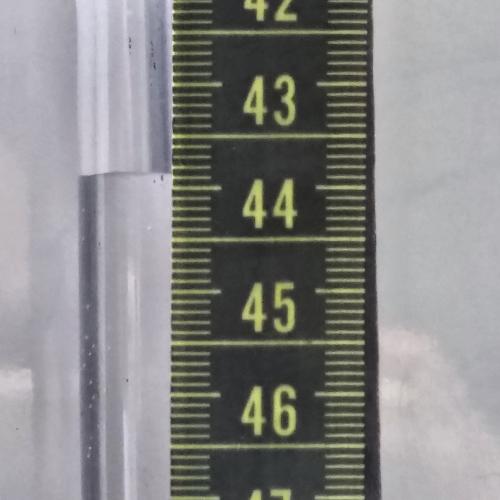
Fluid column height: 43.9 cm